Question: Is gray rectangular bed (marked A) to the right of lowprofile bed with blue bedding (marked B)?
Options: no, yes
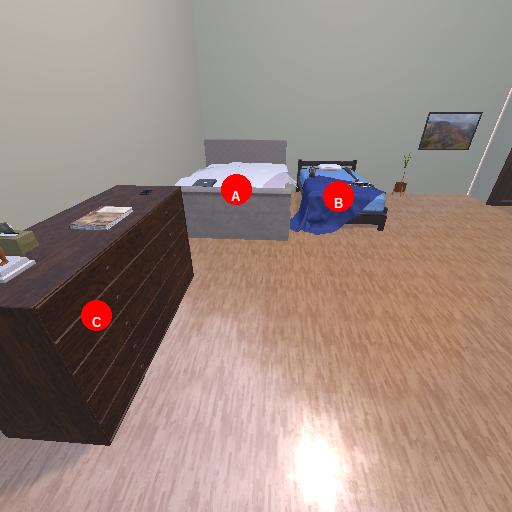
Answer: no